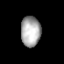
Tissue: prostate
Cell type: Epithelial cells
Senescence score: 0.3571
Nuclear area (px): 582
Mean DAPI intensity: 170.948